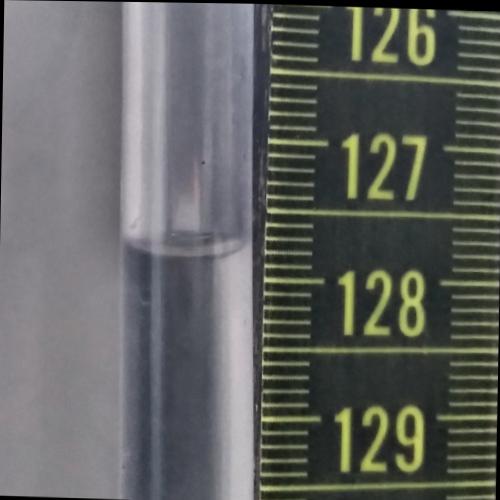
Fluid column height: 127.8 cm